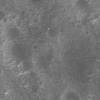
Atmospheric dust classification: not_dusty